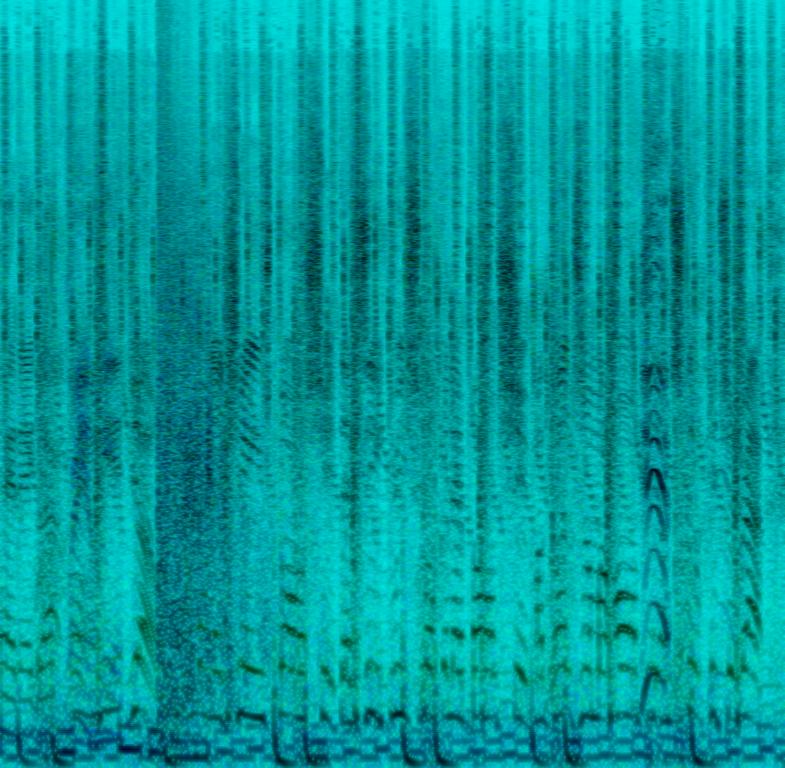
This is a hardcore hip-hop/gangsta rap music piece. There are male vocals taking turns rapping and when they are not rapping they are shouting ad-libs. There is a fuzzy synth bass playing the repeated melodic theme of the beat while the rhythm consists of an electronic drum beat with gunshot effects every now and then. The atmosphere is urban and violent. This piece could be included in the soundtrack of a crime movie that takes place in the big city. It could also be used in the soundtrack of a crime video game.